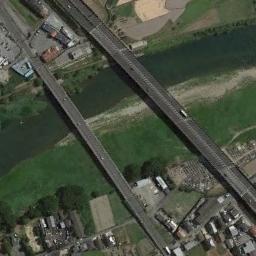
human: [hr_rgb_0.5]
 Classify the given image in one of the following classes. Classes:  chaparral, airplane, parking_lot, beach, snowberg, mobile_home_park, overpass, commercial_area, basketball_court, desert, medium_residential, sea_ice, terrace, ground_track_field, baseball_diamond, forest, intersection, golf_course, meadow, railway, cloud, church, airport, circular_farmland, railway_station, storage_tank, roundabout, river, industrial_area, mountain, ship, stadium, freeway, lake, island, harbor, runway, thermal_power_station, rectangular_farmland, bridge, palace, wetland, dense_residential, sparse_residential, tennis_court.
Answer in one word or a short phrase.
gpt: bridge